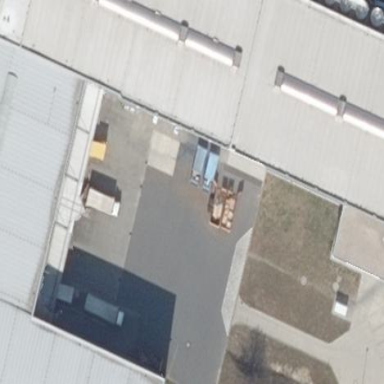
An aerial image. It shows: Building with flat grey roof.